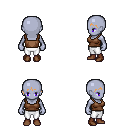
a pixel art fantasy rpg character, female body template, dark elf, purple skin, brown pirate shirt, white pants, plain hairstyle, brown shoes, four views (front, back, left, right), 2x2 character sprite sheet, small pixel art, hard edges, no anti-aliasing